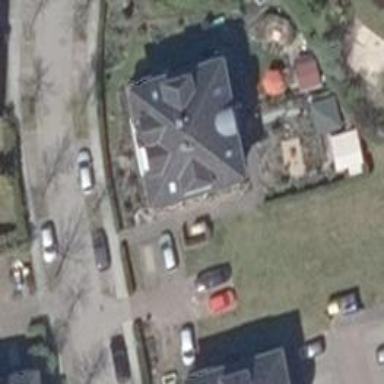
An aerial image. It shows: Detached building.